Question: So i am getting back into writing Java after 4 years so please forgive any "rookie" mistakes.
I need to have a properties file where i can store some simple data for my application. The app data itself won't reside here but i will be storing info such as the file path to the last used data store, other settings, etc.
I managed to connect to the properties file which exists inside the same package as the class file attempting to connect to it and i can read the file but i am having trouble writing back to the file. I am pretty sure that my code works (at least it's not throwing any errors) but the change isn't reflected in the file itself after the app is run in Netbeans.

In the above image you can see the mainProperties.properties file in question and the class attempting to call it (prefManagement.java). So with that in mind here is my code to load the file:
'''
Properties mainFile = new Properties();
try {
mainFile.load(prefManagement.class.getClass().getResourceAsStream("/numberAdditionUI/mainProperties.properties"));
} catch (IOException a) {
System.out.println("Couldn't find/load file!");
}
'''
This works and i can check and confirm the one existing key (defaultXMLPath).
My code to add to this file is:
'''
String confirmKey = "defaultXMLPath2";
String propKey = mainFile.getProperty(confirmKey);
if (propKey == null) {
// Key is not present so enter the key into the properties file
mainFile.setProperty(confirmKey, "testtest");
try{
FileOutputStream fos = new FileOutputStream("mainProperties.properties");
mainFile.store(fos, "testtest3");
fos.flush();
}catch(FileNotFoundException e ){
System.out.println("Couldn't find/load file3!");
}catch(IOException b){
System.out.println("Couldn't find/load file4!");
}
} else {
// Throw error saying key already exists
System.out.println("Key " + confirmKey + " already exists.");
}
'''
As i mentioned above, everything runs without any errors and i can play around with trying to add the existing key and it throws the expected error. But when trying to add a new key/value pair it doesn't show up in the properties file afterwords. Why?
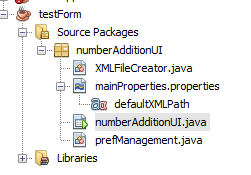
Answer: Your code writes to a local file 'mainProperties.properties' the properties.
'mainProperties.properties'
'''
FileOutputStream fos = new FileOutputStream("mainProperties.properties");
'''
Could order not to confuse the two files you specify the local file to another name. e.g. 'mainAppProp.properties' .
- 'mainProperties.properties'- 'local''mainAppProp.properties'
---
'''
FileOutputStream fos = new FileOutputStream("mainAppProp.properties");
'''
switch if file exists to your local file , if not create the file 'mainAppProp.properties' and write all properties to it.
- 'mainAppProp.properties'- -
Under no circumstances you can write the properties back into the '.jar' file.
Test it like
'''
[...]
if (propKey == null) {
// Key is not present so enter the key into the properties file
mainFile.setProperty(confirmKey, "testtest");
[...]
Reader reader = null;
try
{
reader = new FileReader( "mainAppProp.properties" );
Properties prop2 = new Properties();
prop2.load( reader );
prop2.list( System.out );
}
catch ( IOException e )
{
e.printStackTrace();
}
finally
{
if (reader != null) {
reader.close();
}
}
}
[...]
}
'''
output : with 'prop2.list( System.out );'
-- listing properties --
defaultXMLPath2=testtest
content of the file 'mainAppProp.properties'
'#testtest3'
'#Mon Jul 14 14:33:20 BRT 2014'
'defaultXMLPath2=testtest'